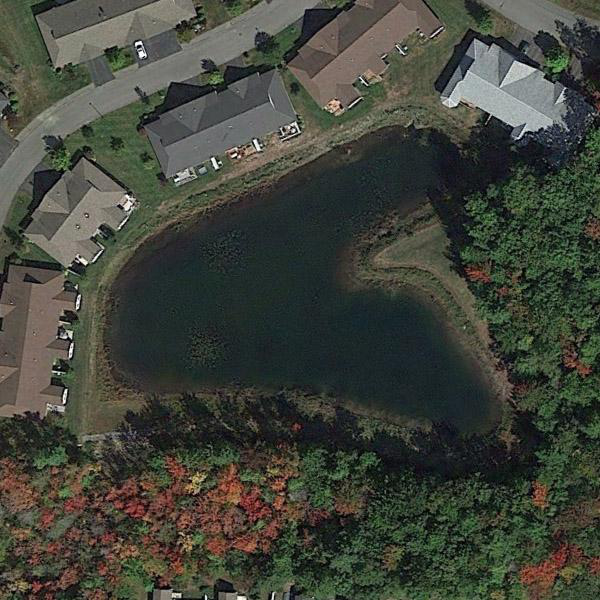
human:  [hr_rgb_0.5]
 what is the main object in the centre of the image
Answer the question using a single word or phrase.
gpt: pond